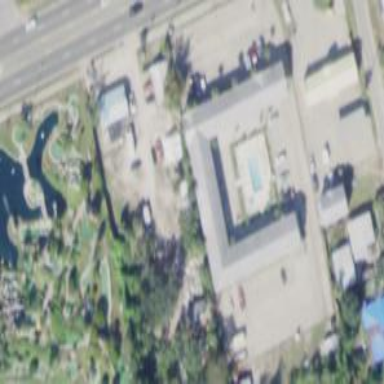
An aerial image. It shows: Hotel building.